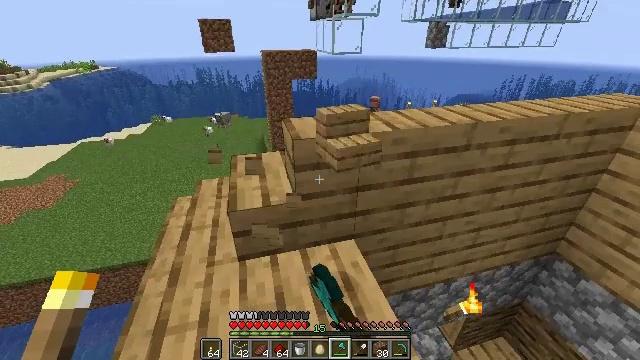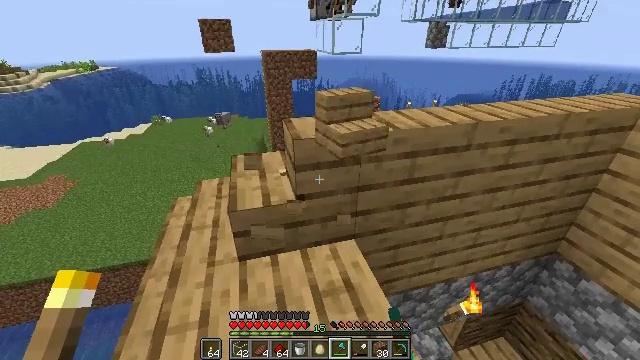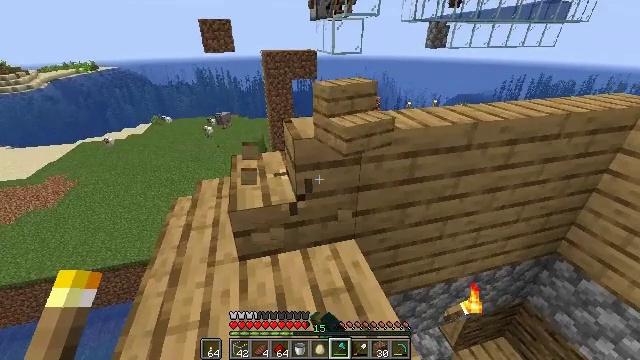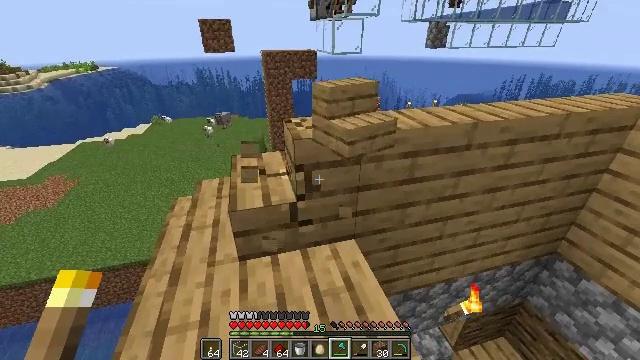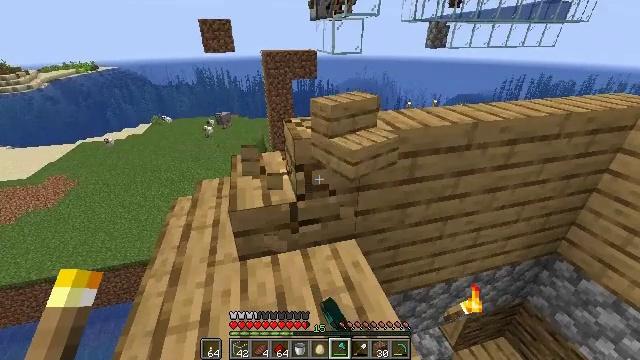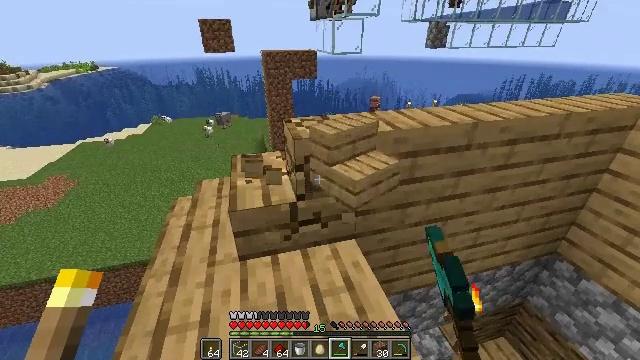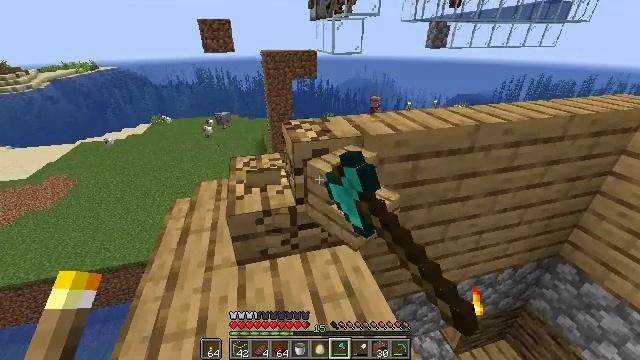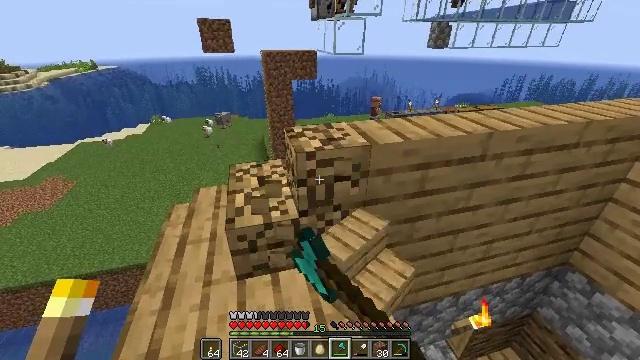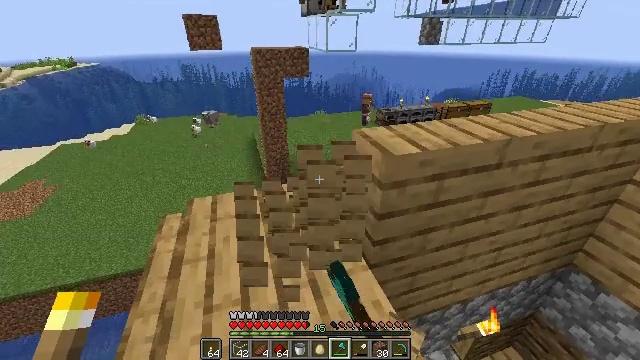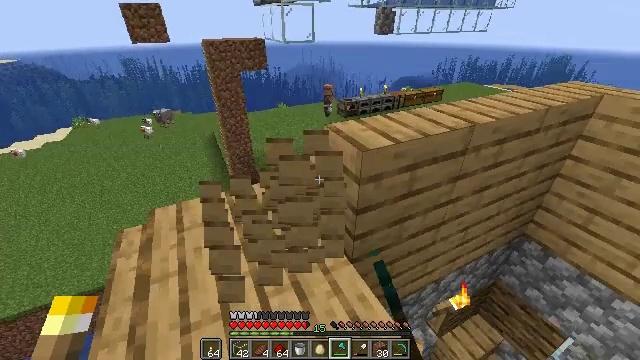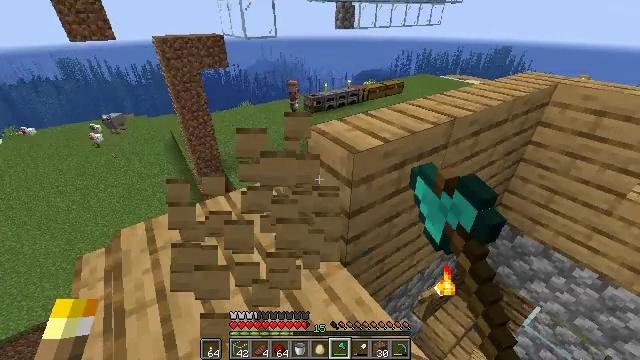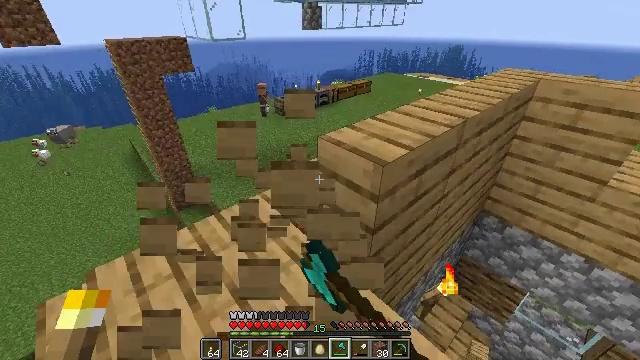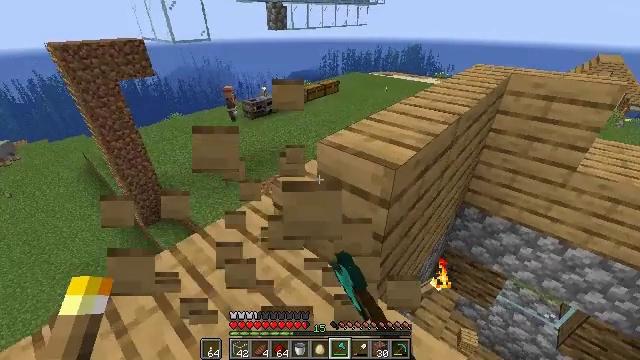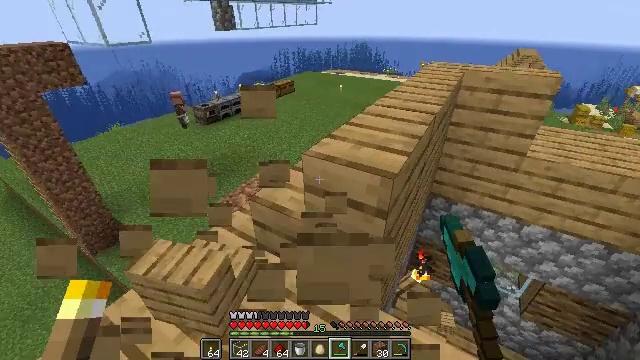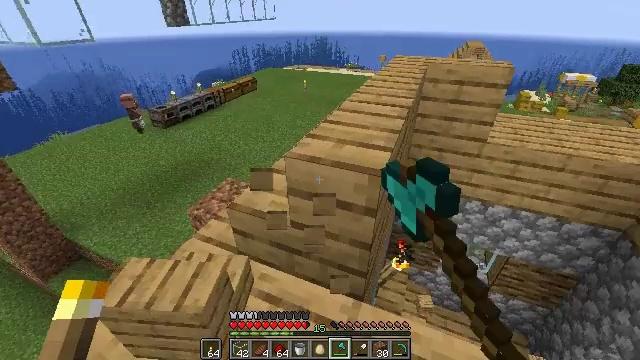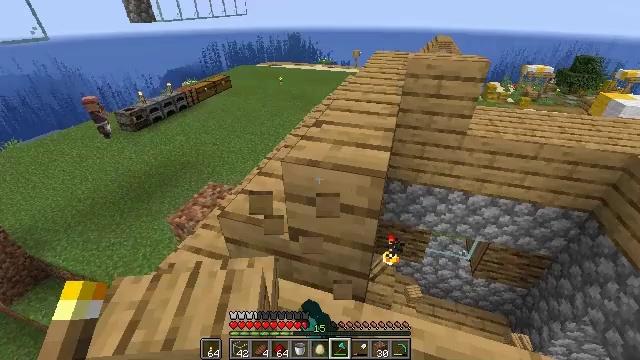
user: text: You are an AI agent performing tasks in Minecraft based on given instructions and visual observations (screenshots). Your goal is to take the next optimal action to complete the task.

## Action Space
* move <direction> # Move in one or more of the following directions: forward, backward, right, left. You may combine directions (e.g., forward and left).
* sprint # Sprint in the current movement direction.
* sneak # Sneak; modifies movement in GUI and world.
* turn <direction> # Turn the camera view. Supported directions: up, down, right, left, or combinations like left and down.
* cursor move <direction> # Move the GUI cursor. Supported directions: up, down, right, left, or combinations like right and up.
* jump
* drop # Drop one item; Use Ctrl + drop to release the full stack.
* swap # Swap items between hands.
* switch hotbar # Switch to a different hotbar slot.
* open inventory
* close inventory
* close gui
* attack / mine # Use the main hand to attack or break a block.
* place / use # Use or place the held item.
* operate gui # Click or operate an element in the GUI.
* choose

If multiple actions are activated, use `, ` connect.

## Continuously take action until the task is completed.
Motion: motion action
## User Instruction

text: Remove the oak stairs to repurpose them.
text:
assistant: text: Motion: attack / mine
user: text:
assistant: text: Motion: attack / mine
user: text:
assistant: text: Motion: attack / mine
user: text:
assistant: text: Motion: attack / mine
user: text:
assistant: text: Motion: attack / mine
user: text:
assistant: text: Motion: move forward, attack / mine
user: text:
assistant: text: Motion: move forward and move left, attack / mine
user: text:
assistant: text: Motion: move forward and move left, turn right, attack / mine
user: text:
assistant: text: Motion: move forward and move left, turn right and down, attack / mine
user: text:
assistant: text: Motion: move forward and move left, turn right, attack / mine
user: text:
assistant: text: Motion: move forward and move left, turn right, attack / mine
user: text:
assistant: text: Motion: move forward and move left, turn right, attack / mine
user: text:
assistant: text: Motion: move forward and move left, turn right, attack / mine
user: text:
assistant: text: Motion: turn right, attack / mine
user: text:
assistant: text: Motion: turn right, attack / mine
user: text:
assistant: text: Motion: turn right, attack / mine
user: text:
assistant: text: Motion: attack / mine
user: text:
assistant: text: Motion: attack / mine
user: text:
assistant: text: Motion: attack / mine
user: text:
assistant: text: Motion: attack / mine
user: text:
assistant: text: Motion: attack / mine
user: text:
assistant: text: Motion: attack / mine
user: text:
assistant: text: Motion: move forward, attack / mine
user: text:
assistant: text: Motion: move forward, attack / mine
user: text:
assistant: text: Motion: move forward, turn right, attack / mine
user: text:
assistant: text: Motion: move forward, turn right, attack / mine
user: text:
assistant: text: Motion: turn right, attack / mine
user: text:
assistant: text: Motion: attack / mine
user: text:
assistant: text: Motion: attack / mine
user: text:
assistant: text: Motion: attack / mine